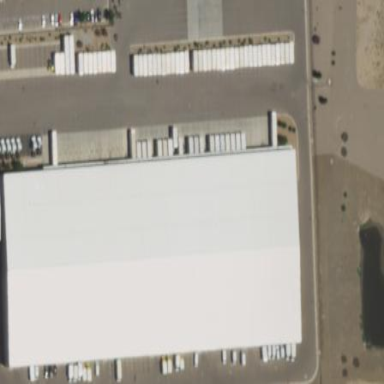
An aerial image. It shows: Post depot building.